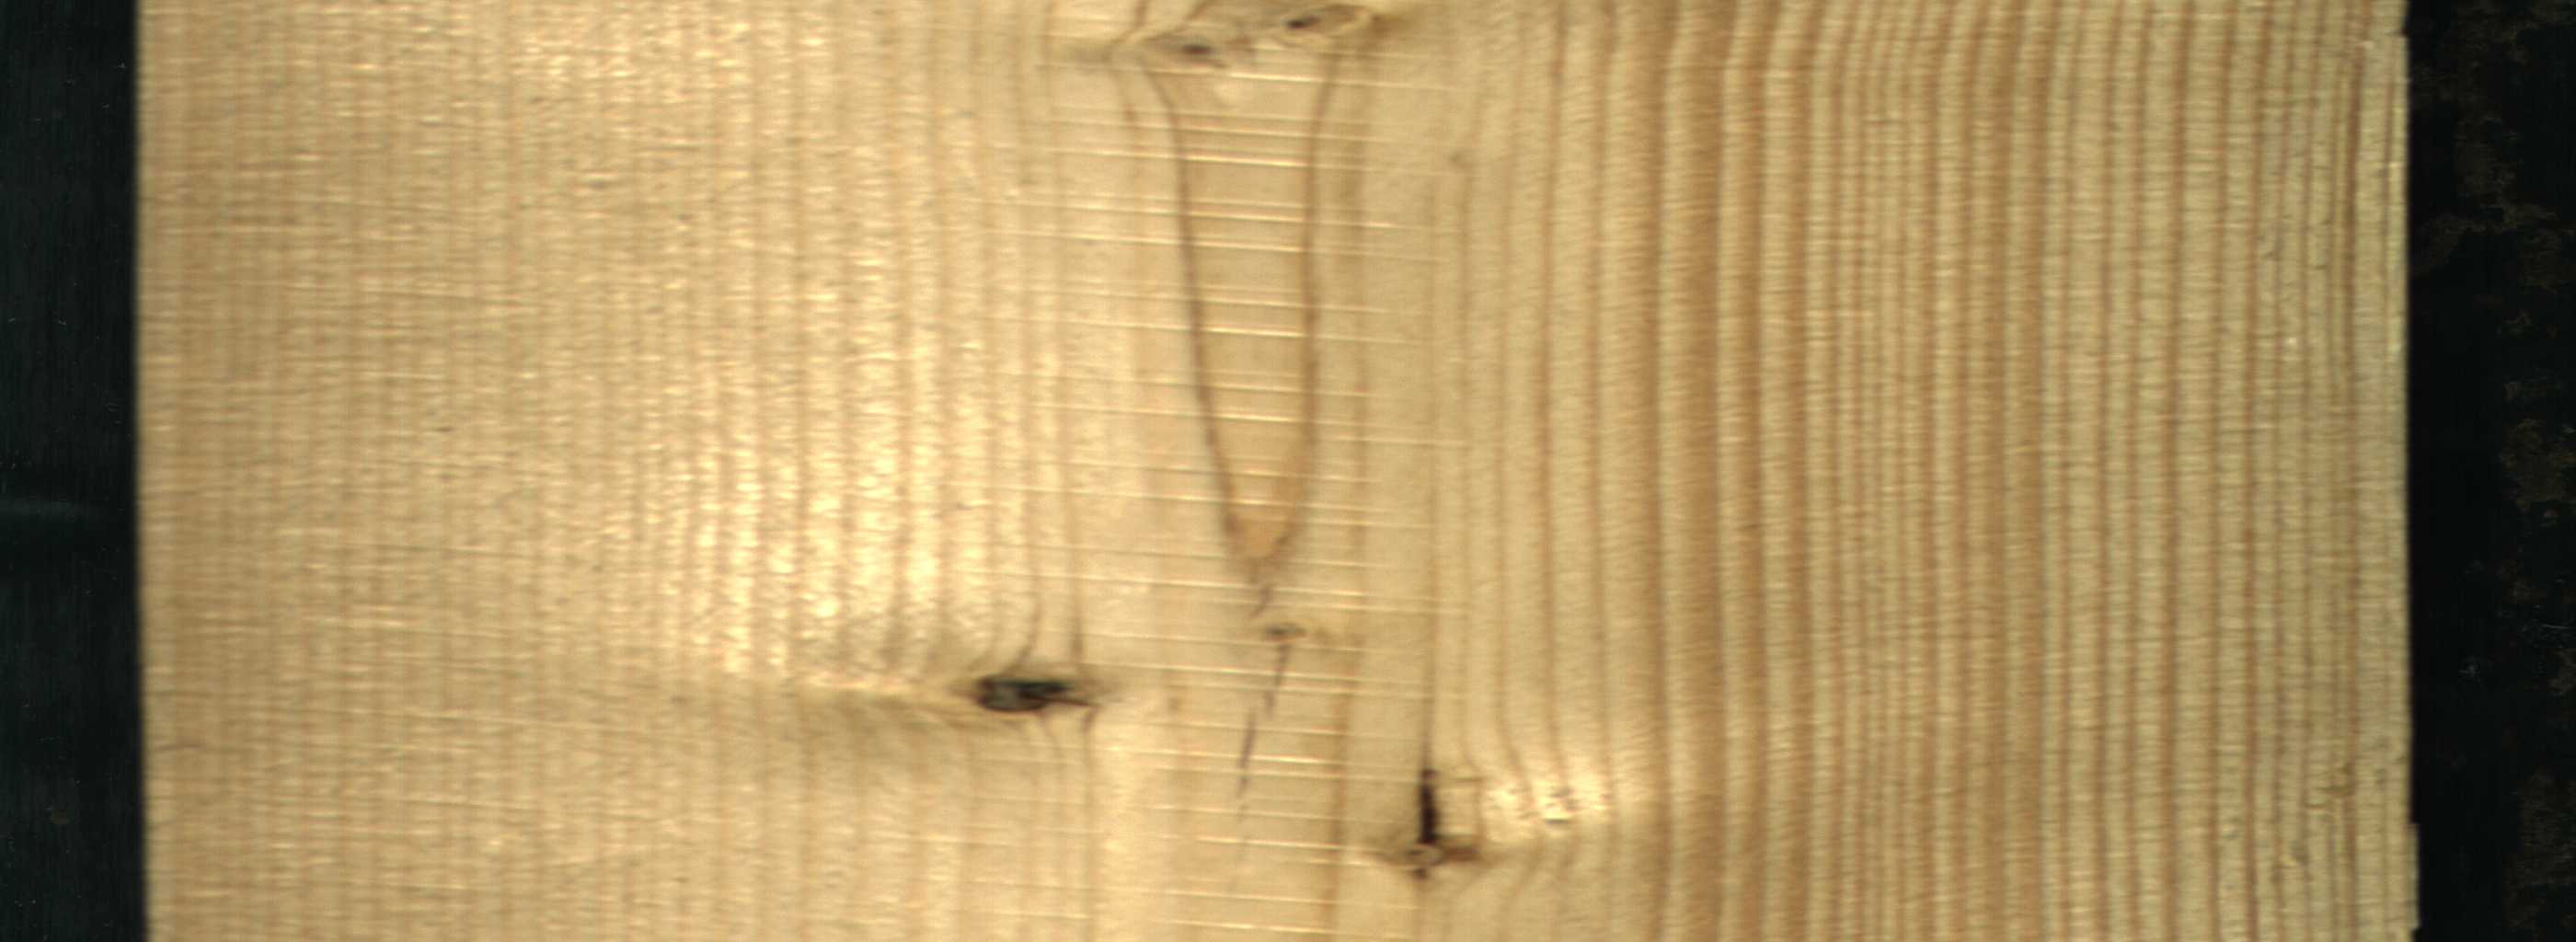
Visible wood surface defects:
resin
Dead_Knot
Live_Knot
Live_Knot